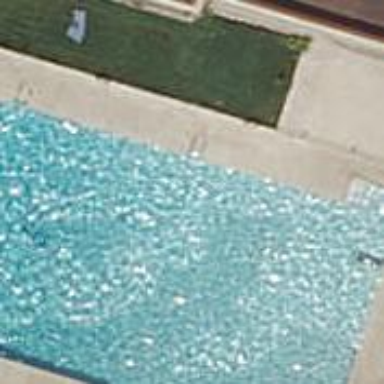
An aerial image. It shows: Swimming pool located in leisure land.